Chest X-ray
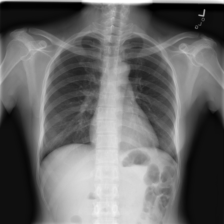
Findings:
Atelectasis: negative
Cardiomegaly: negative
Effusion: negative
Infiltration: negative
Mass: negative
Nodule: negative
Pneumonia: negative
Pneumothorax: negative
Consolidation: negative
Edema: negative
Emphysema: negative
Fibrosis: negative
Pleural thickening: negative
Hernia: negative